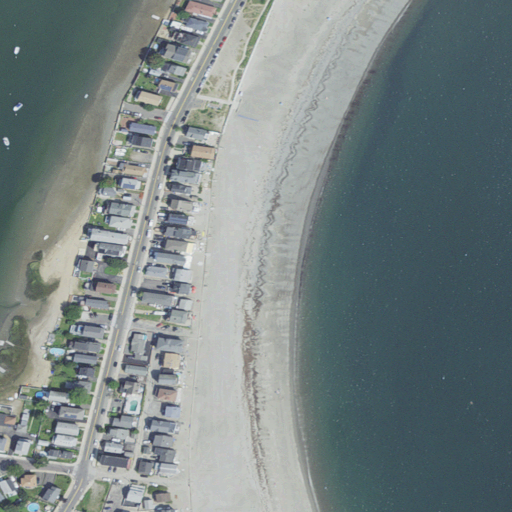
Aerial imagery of beach in Massachusetts named Yirrell Beach containing open water, high intensity development, barren land, medium intensity development, and herbaceous wetlands